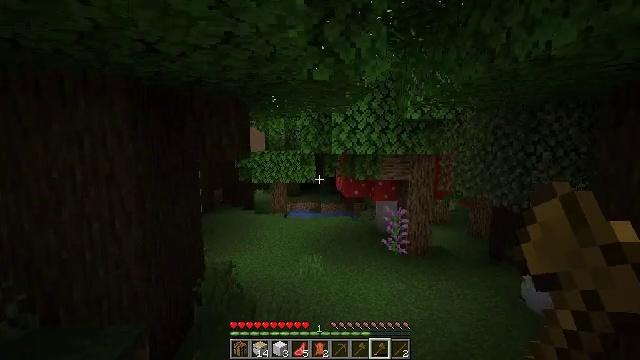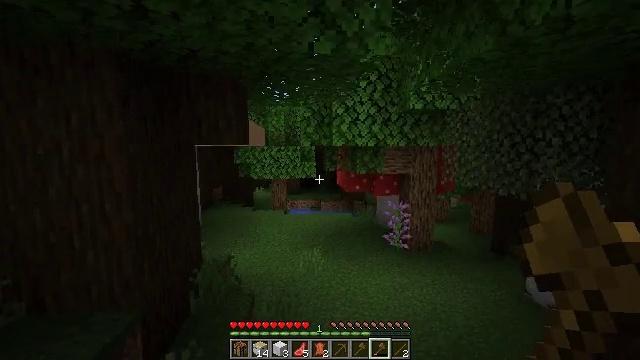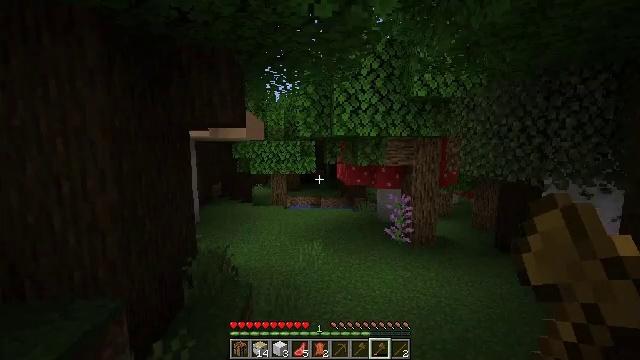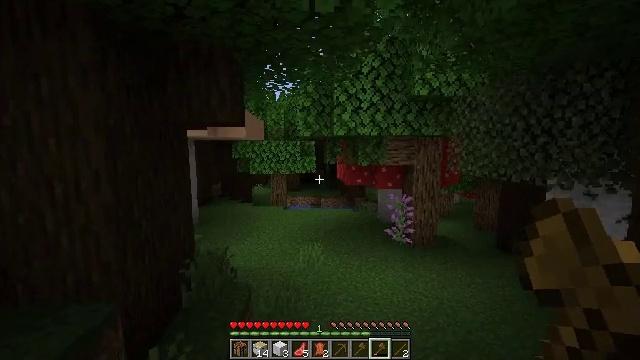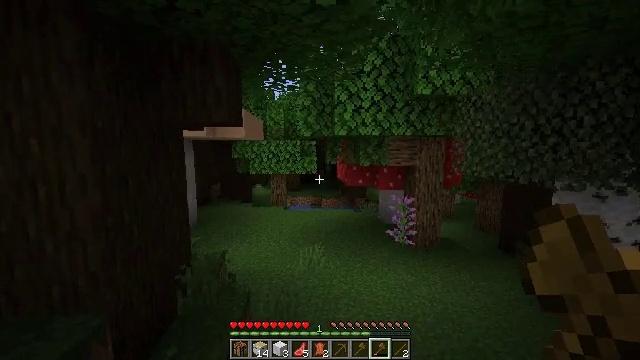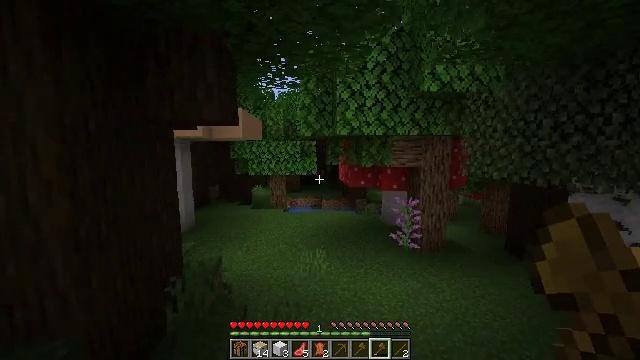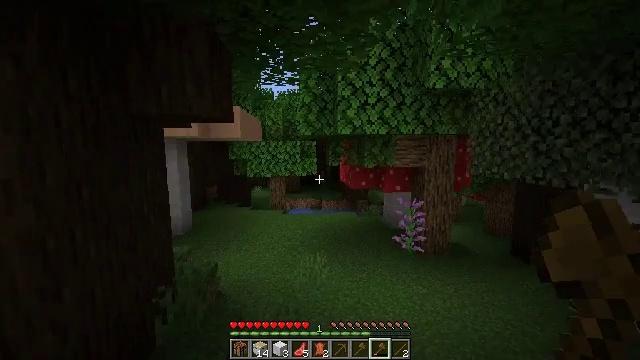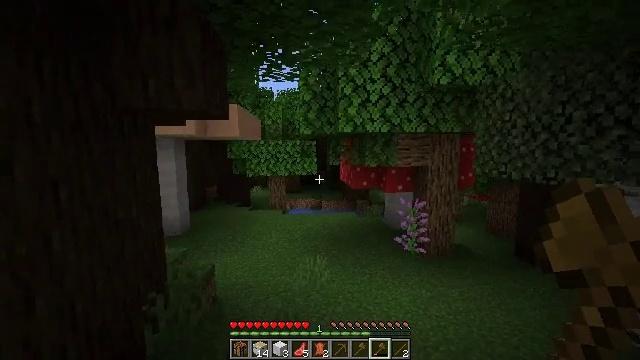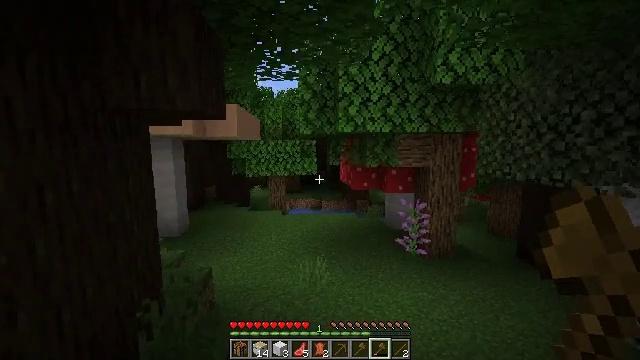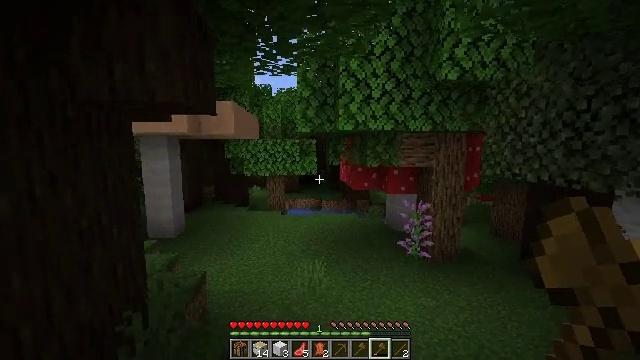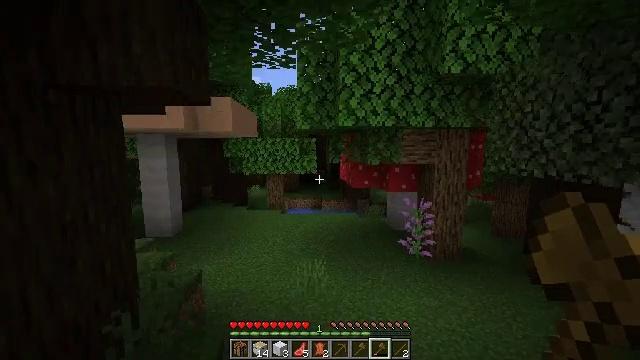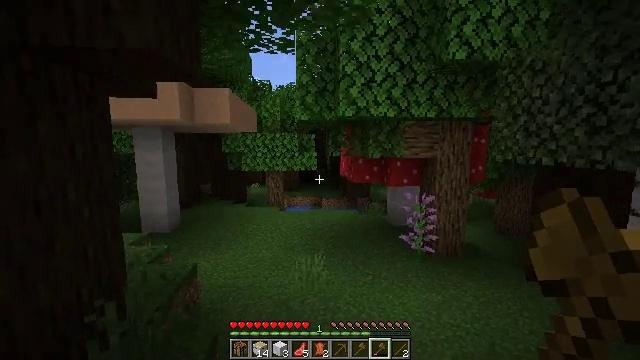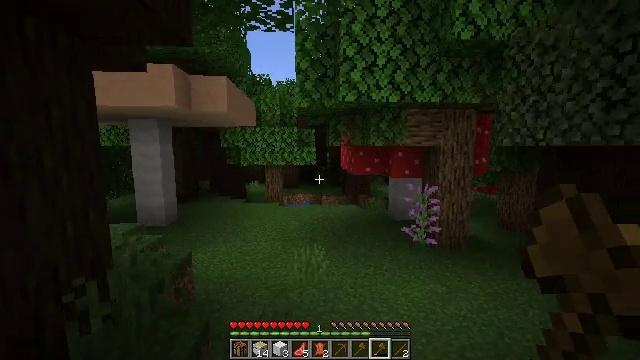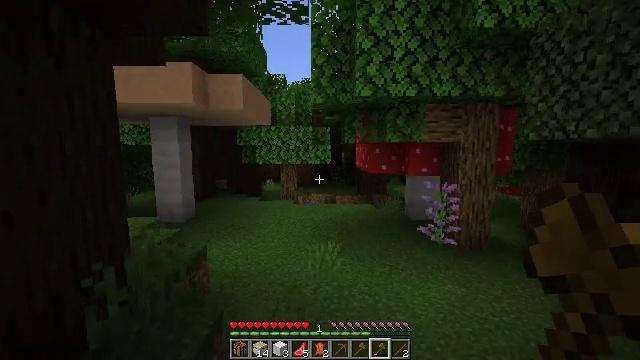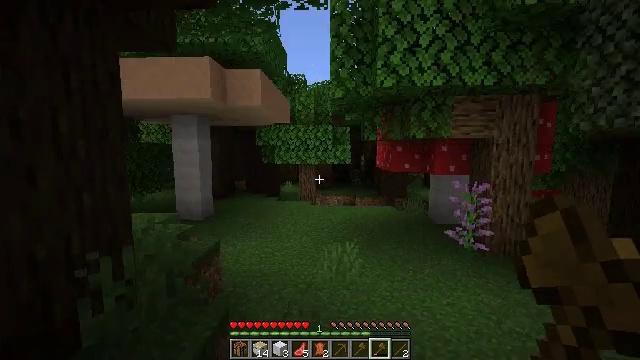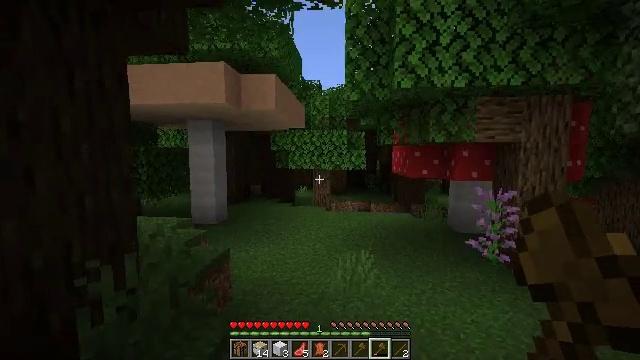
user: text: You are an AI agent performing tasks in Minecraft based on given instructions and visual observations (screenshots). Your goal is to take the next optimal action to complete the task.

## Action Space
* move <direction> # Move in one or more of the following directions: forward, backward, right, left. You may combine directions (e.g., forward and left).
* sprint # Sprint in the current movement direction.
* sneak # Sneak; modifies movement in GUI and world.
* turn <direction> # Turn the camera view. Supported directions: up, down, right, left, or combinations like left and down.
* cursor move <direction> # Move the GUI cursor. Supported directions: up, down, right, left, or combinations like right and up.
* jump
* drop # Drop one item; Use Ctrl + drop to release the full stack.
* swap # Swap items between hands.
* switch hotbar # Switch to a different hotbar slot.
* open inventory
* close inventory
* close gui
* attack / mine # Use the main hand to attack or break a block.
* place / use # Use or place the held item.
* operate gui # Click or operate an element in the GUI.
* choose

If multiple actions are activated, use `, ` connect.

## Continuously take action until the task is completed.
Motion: motion action
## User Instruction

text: Break the brown mushroom block to collect materials.
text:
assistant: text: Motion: move forward
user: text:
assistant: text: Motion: move forward
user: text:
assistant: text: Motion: move forward
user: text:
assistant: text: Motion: move forward
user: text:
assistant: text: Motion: move forward
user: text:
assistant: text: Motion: move forward
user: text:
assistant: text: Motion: move forward
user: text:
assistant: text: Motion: move forward
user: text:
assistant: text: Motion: move forward
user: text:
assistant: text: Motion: move forward
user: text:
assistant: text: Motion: move forward
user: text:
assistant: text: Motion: move forward
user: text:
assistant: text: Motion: move forward, turn left
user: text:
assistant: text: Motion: move forward, turn left
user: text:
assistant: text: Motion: move forward, turn left and up
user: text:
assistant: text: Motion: move forward, turn left and up
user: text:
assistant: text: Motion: move forward, turn left and up
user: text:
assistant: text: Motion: move forward and move right, turn left and up
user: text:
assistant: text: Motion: move forward and move right, turn left and up
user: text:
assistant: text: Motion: move forward and move right, turn up
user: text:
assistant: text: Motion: move forward and move right
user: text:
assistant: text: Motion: move forward and move right
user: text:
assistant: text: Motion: move forward and move right
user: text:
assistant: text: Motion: move forward and move right
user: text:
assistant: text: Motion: move forward
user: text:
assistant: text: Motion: move forward
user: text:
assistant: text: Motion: move forward, turn left
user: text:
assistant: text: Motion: move forward, turn left
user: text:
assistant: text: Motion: move forward, turn left
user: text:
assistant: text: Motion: move forward, turn left